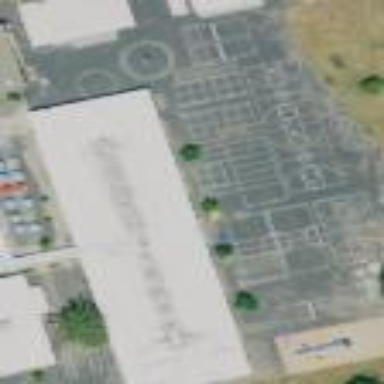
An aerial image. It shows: Asphalt schoolyard for leisure land.